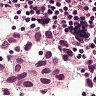
Metastatic tissue present: yes